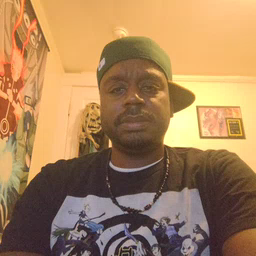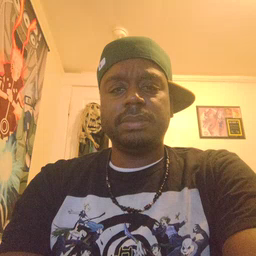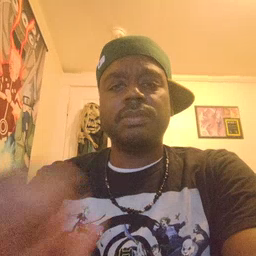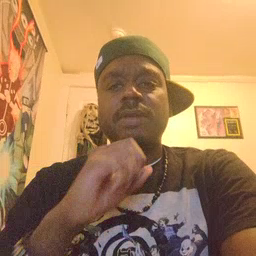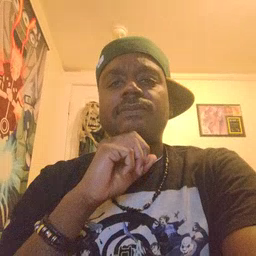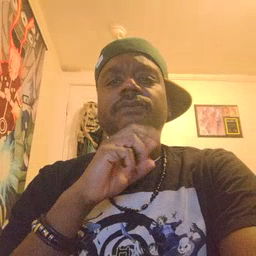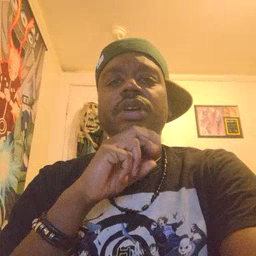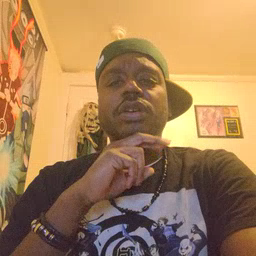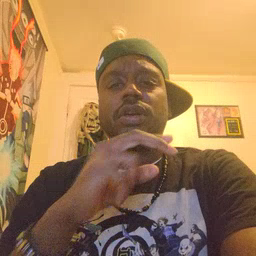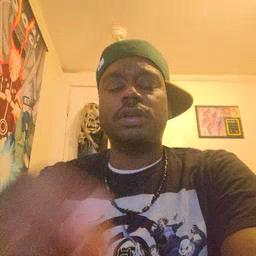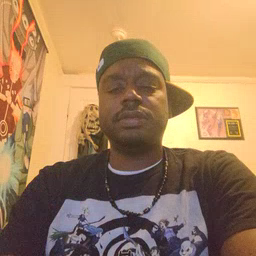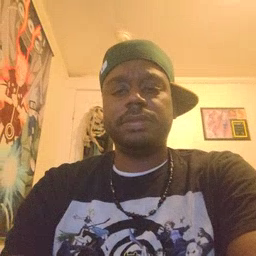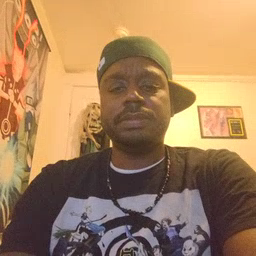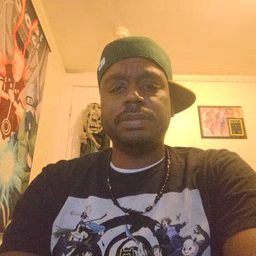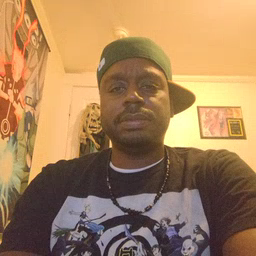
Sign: frog